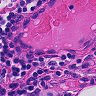
Metastatic tissue present: no